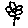
Label: flower